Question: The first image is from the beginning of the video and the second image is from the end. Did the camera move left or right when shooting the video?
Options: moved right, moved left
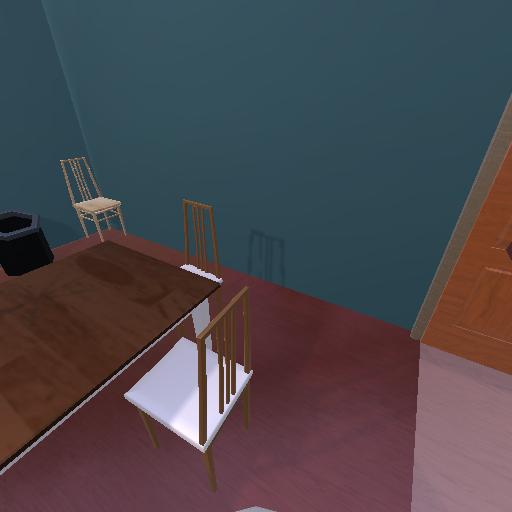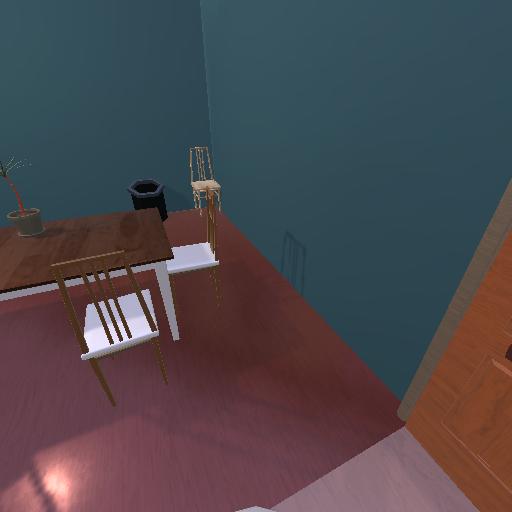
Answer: moved right